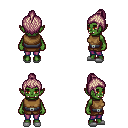
a pixel art fantasy rpg character, female body template, orc, green skin, leather chest armor, magenta pants, white blonde short topknot hairstyle, white slippers, four views (front, back, left, right), 2x2 character sprite sheet, small pixel art, hard edges, no anti-aliasing